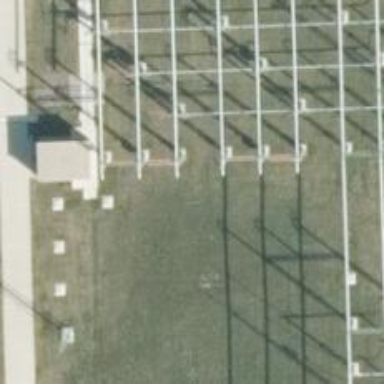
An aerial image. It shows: Power line with 3 cables. It uses busbar.